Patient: sex M, age 66
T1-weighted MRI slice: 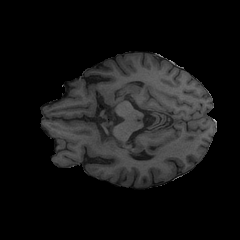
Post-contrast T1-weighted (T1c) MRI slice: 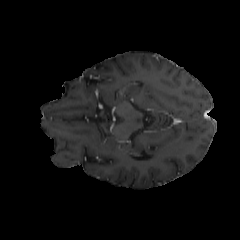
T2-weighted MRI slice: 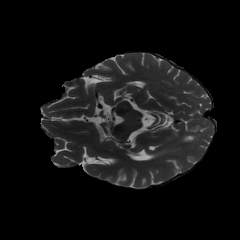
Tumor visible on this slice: no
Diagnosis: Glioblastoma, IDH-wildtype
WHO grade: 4